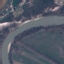
Label: River